Question: I am trying to extract information from a excel file into python, but I get this error:
'''
Traceback (most recent call last):
File "<pyshell#0>", line 1, in <module>
main()
File "C:\Users\viral\Desktop\python\test.py", line 5, in main
date, time, temp = np.loadtxt('temperatures.csv', delimiter = ',', unpack = True, dtype = 'str')
ValueError: too many values to unpack
'''
code:
'''
import numpy as np
def main():
date, time, temp = np.loadtxt('temperature.csv', delimiter = ',', unpack = True, dtype = 'str')
import itertools
groups = itertools.groupby(zip(date, temp), lambda dv:dv[0])
list_of_lists = [[d] + [v[1] for v in values] for d, values in groups]
list_of_lists = list_of_lists[:len(list_of_lists)-1]
x = 0
while (x < len(list_of_lists)):
list_of_lists[x] = [float(i) for i in list_of_lists[x]]
print list_of_lists[x]
x += 1
print len(list_of_lists)
'''
excel file looks like this. it is in csv format:

please help debug
raw data from csv file:
'''
20130102 9:30:00 AM 34.75
20130102 9:31:00 AM 34.66
20130102 9:32:00 AM 34.6
20130102 9:33:00 AM 34.6
20130102 9:34:00 AM 34.61
20130102 9:35:00 AM 34.65
20130102 9:36:00 AM 34.65
'''
it goes on for 65,208 rows
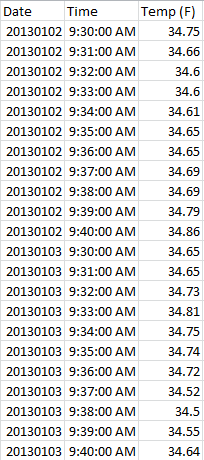
Answer: Nevermind. I figured it out. There are too many rows to unpack. when I separated the csv file into 2 files with ~30k rows each, it worked